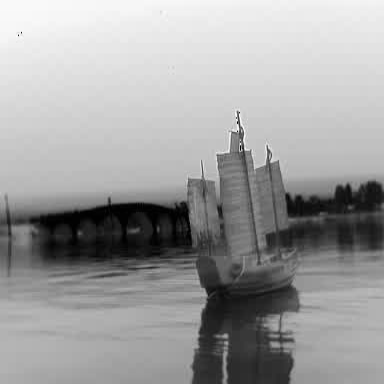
There is a sailboat in the infrared image.